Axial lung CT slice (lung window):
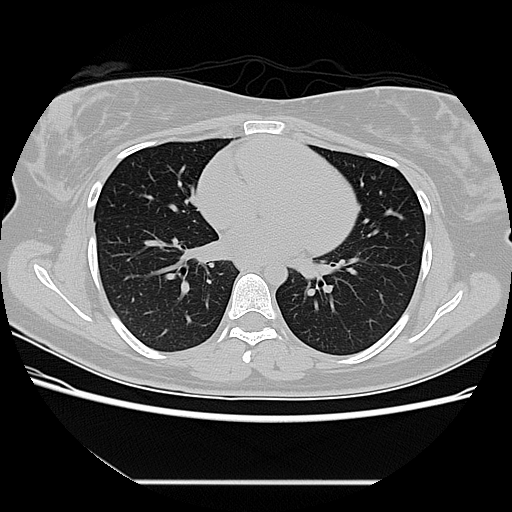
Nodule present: no